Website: bh-photo
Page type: address-validator
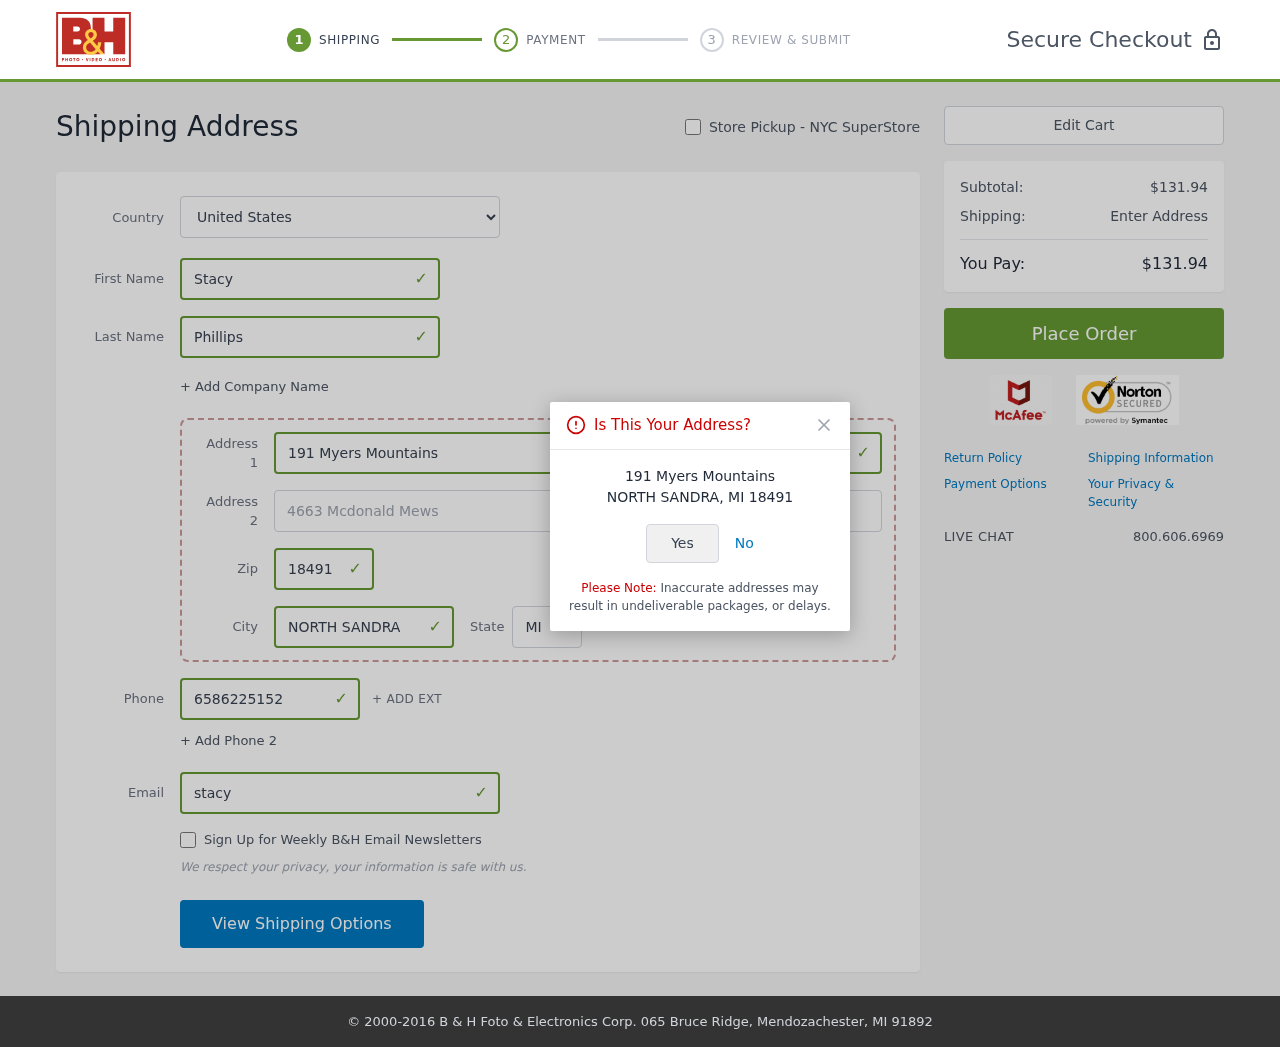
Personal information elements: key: PII_CITY
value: North Sandra
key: PII_COUNTRY
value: United States
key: PII_EMAIL
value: stacy_phillips@hotmail.com
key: PII_FIRSTNAME
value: Stacy
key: PII_LASTNAME
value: Phillips
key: PII_PHONE
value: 6586225152
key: PII_POSTCODE
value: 18491
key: PII_STATE_ABBR
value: MI
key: PII_STREET
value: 191 Myers Mountains
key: PII_STREET2
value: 4663 Mcdonald Mews
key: PII_CITY_CONFIRM
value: NORTH SANDRA
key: PII_POSTCODE_FULL
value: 18491
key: PII_POSTCODE_NUMERIC
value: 18491
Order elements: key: ORDER_SUBTOTAL
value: $131.94
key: ORDER_TOTAL
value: $131.94